Field crop: maize
Growth stage: 2
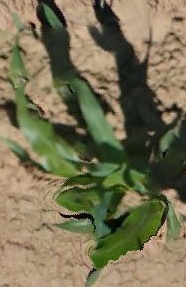
Species: maize